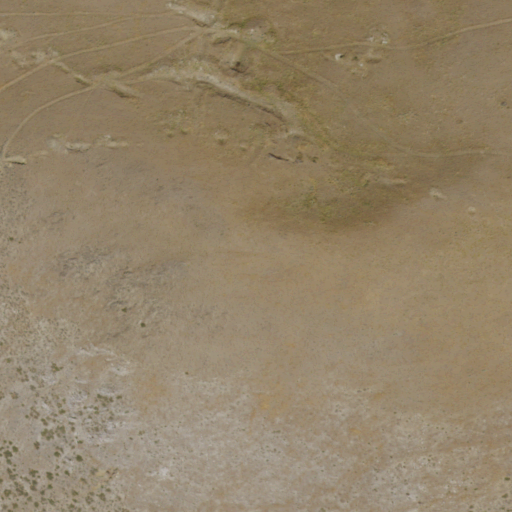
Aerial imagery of mountain in Nevada named California Hill containing grassland and shrub